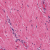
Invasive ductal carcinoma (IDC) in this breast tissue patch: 0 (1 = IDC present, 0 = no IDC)